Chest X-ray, PA view. Patient: 62 years old, sex M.
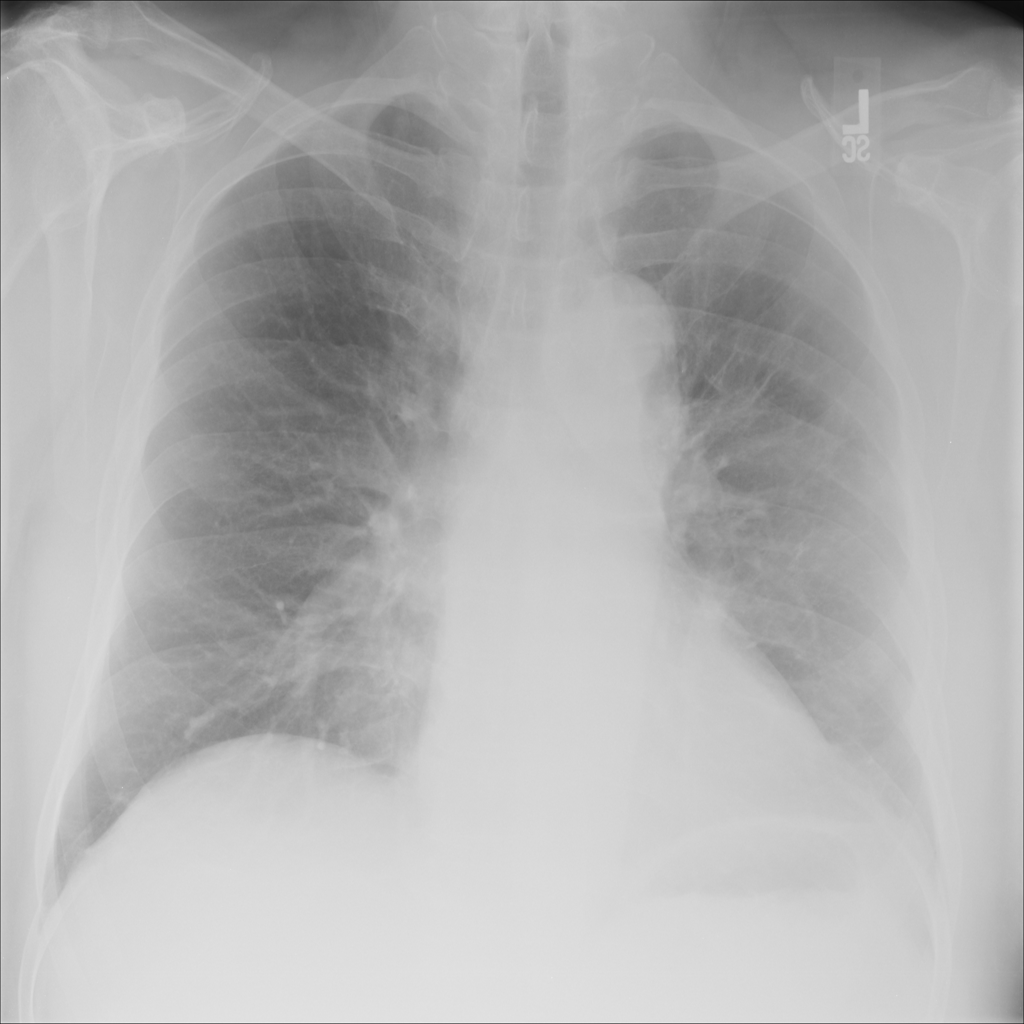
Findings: No Finding